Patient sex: F
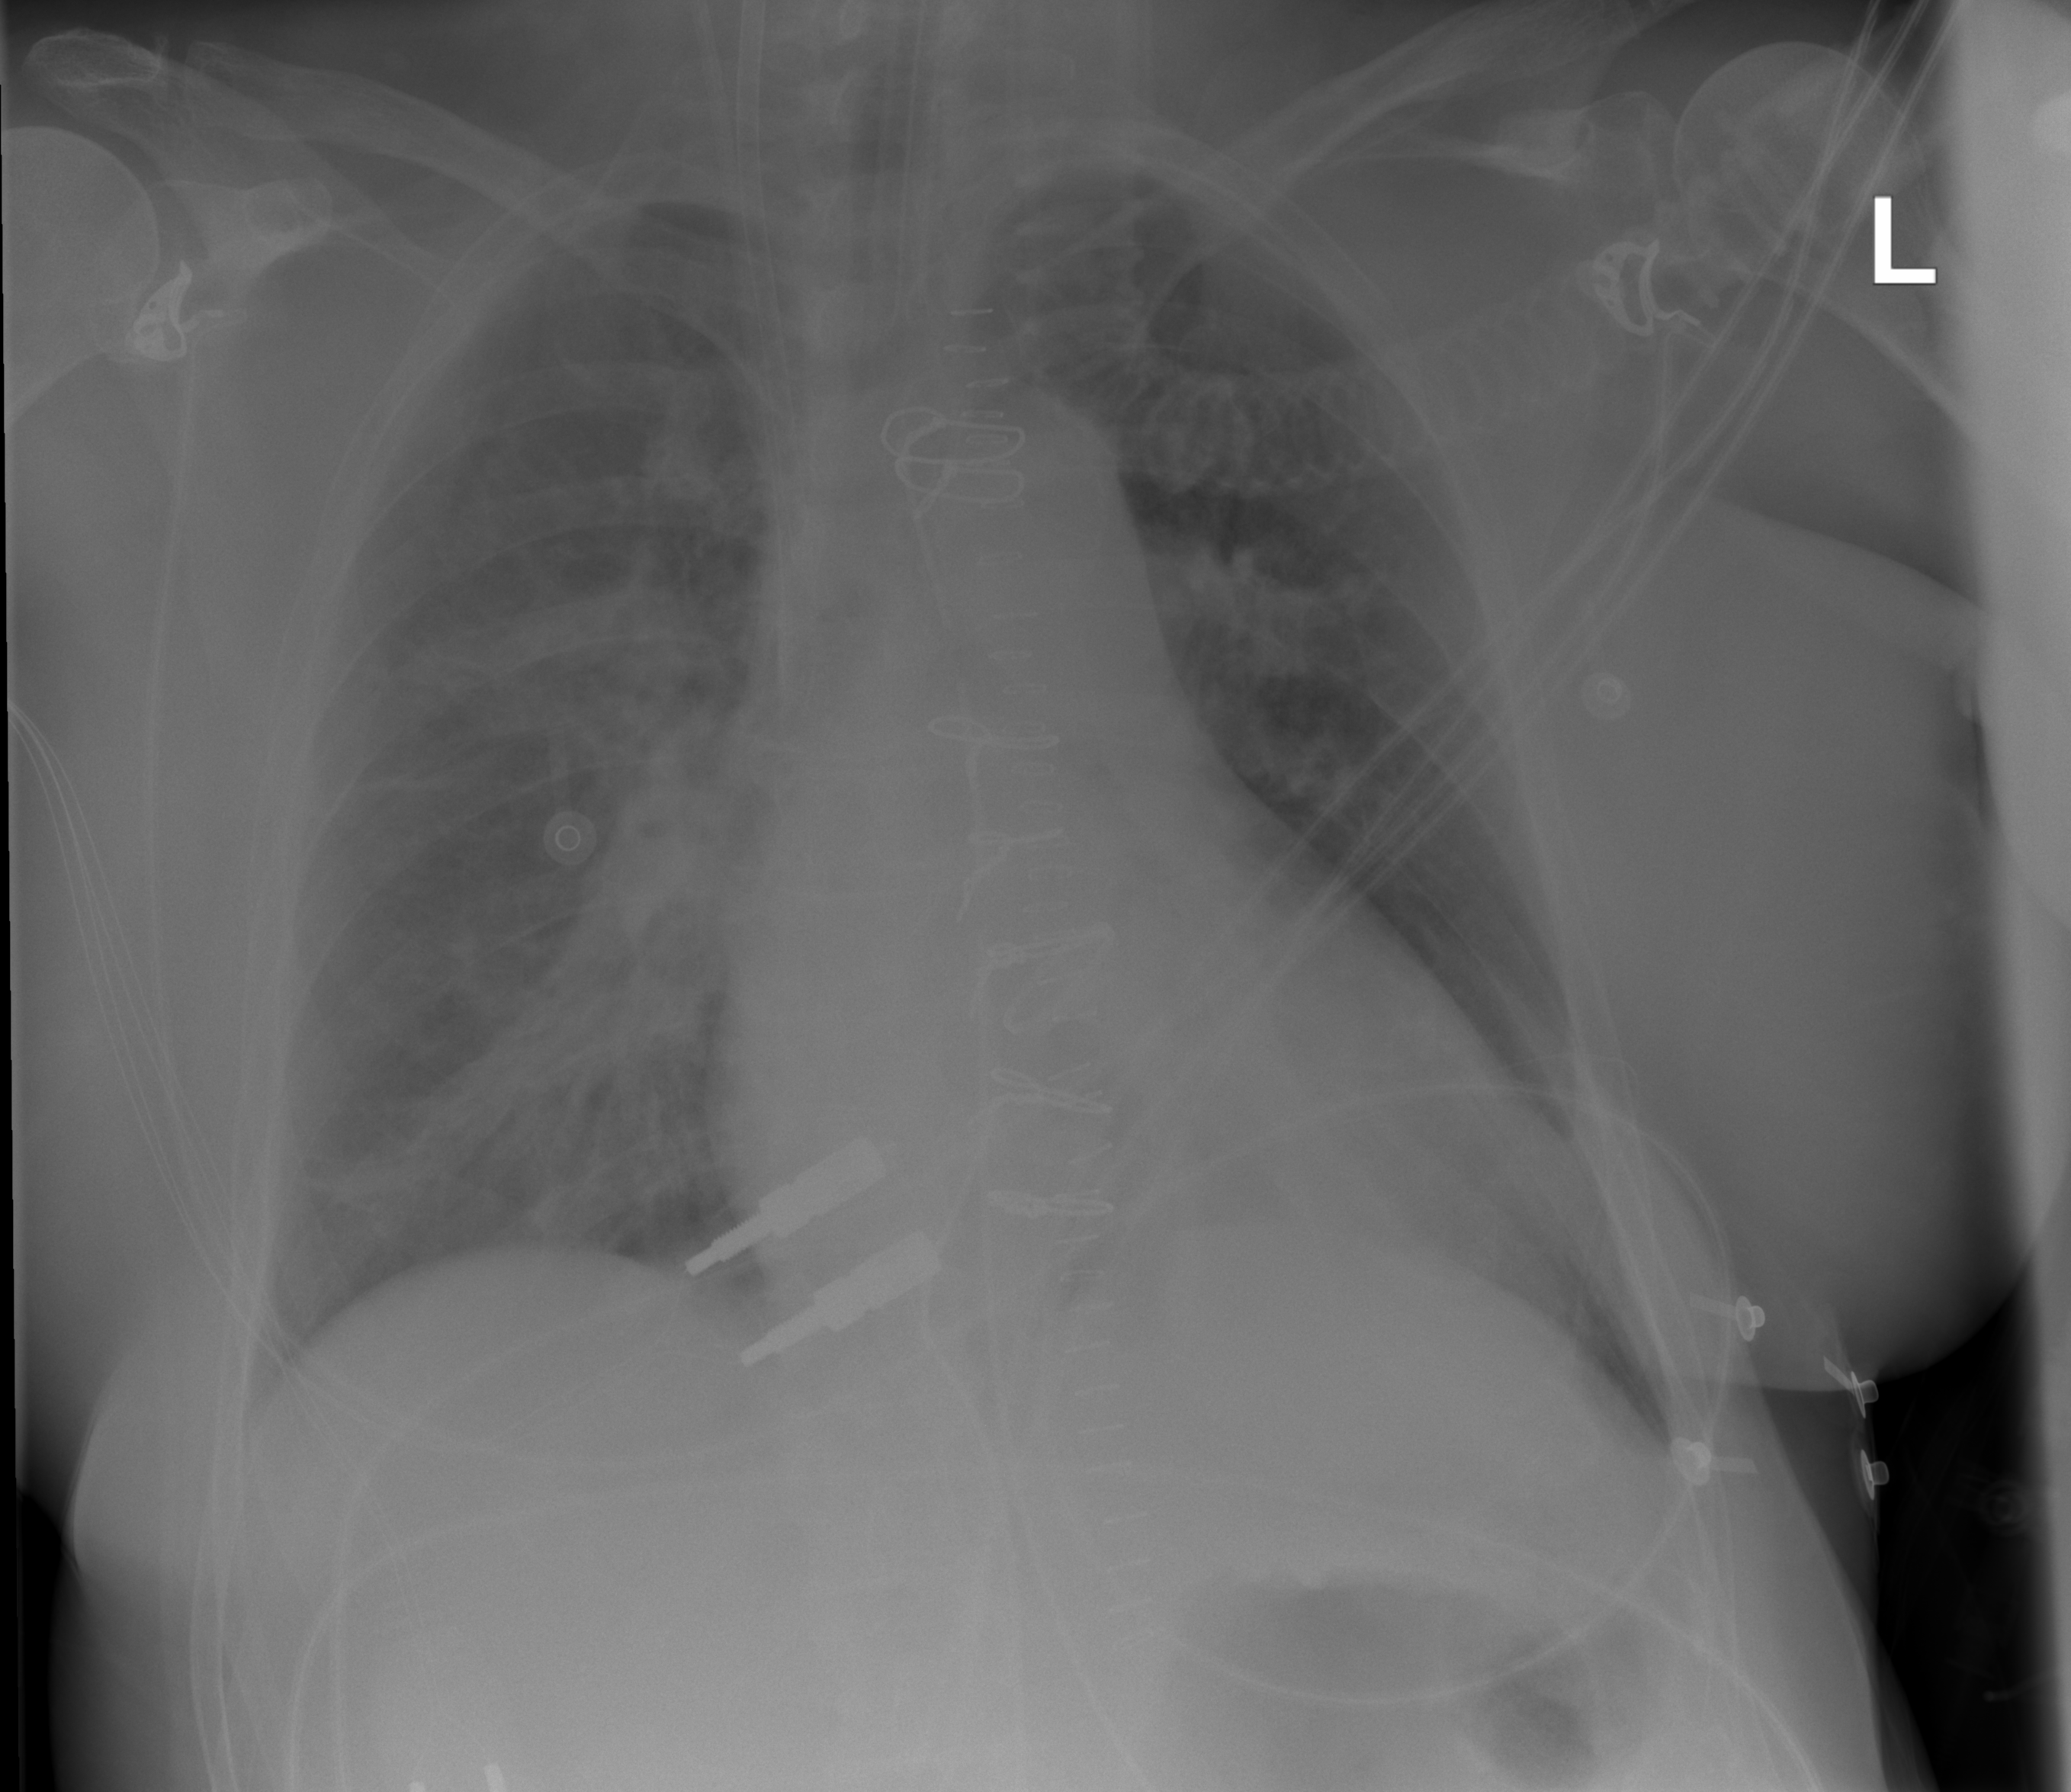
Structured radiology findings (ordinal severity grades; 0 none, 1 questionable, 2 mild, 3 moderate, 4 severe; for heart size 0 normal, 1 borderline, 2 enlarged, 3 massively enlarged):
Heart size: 1
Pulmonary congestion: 2
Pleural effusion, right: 0
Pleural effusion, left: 0
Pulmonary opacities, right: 2
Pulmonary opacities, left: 2
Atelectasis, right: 2
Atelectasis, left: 0